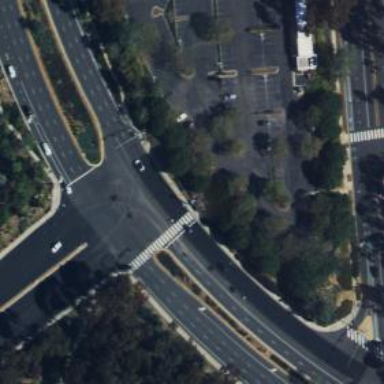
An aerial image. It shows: Primary highway with separate asphalt sidewalk.